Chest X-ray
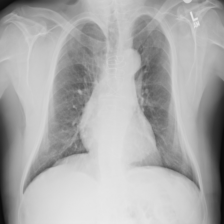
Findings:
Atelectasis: negative
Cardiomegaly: negative
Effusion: negative
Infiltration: negative
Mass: negative
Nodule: negative
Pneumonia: negative
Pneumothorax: negative
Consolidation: negative
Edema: negative
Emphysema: negative
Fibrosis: negative
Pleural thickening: negative
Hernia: negative